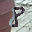
Label: 8